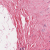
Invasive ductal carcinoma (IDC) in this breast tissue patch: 0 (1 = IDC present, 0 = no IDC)